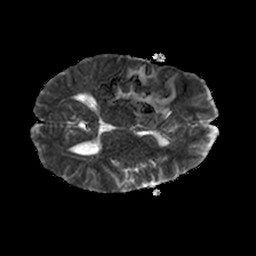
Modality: ADC
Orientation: axial
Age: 58
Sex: female
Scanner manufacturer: philips
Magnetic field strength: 1.5 T
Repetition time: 3.395 s
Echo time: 0.06922 s